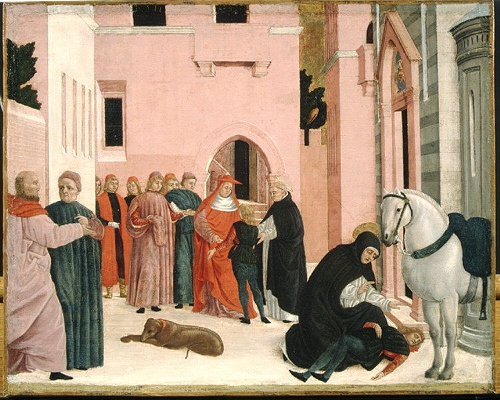
Title: Saint Dominic Resuscitating Napoleone Orsini
Artist: Bartolomeo degli Erri
Artist bio: Italian, Modena, active 1460–79
Date: 1467–74
Object type: Painting
Classification: Paintings
Medium: Tempera on canvas, transferred from wood
Dimensions: 14 x 17 1/2 in. (35.6 x 44.5 cm)
Department: European Paintings
Credit line: The Bequest of Michael Dreicer, 1921
Accession year: 1922
Repository: Metropolitan Museum of Art, New York, NY
Tags: Men|Dogs|Horses|Saints